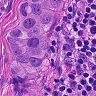
Metastatic tissue present: yes